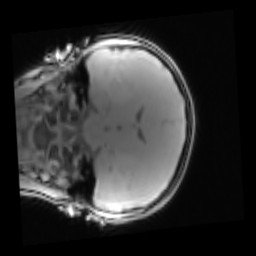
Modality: PDw
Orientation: coronal
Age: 10
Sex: female
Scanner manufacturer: siemens
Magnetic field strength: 3 T
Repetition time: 0.25 s
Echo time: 0.00103 s